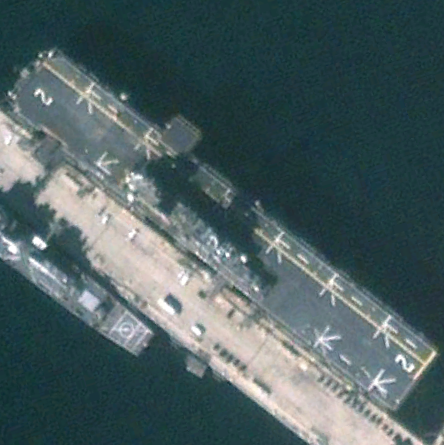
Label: assault